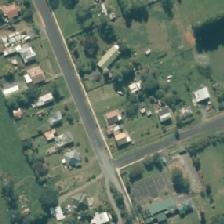
Land cover: urban_build_up